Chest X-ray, AP view. Patient: 55 years old, sex F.
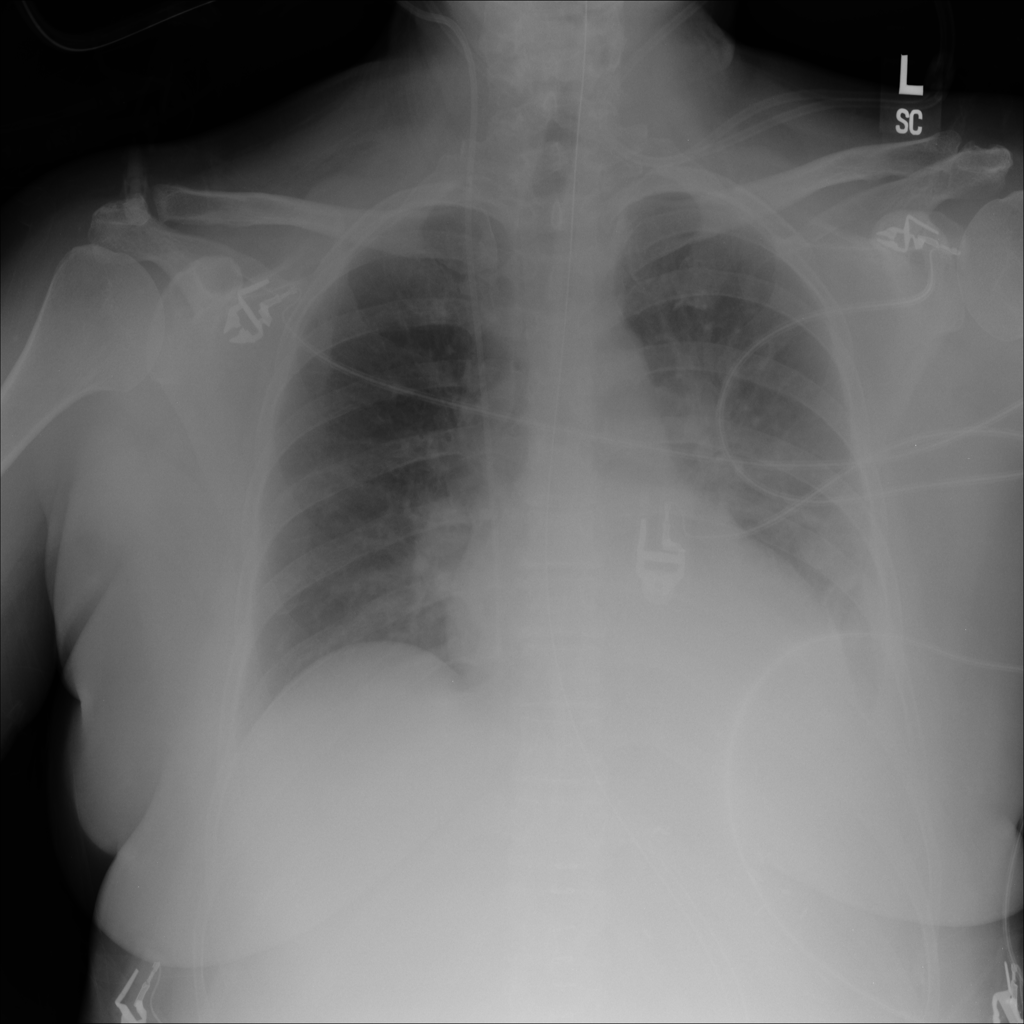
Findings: No Finding